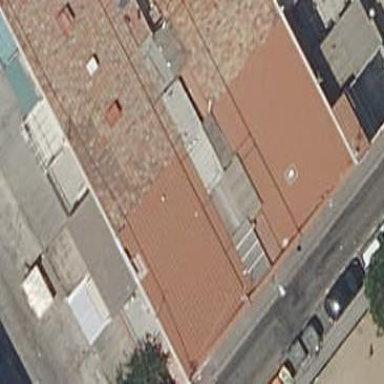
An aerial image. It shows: Building.